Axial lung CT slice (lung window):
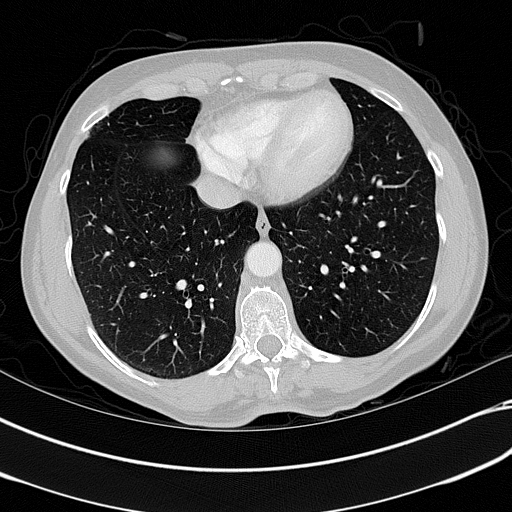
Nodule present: no